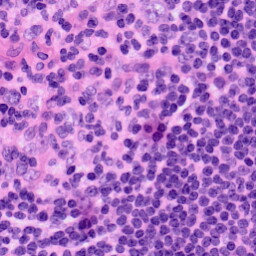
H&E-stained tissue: LymphNode